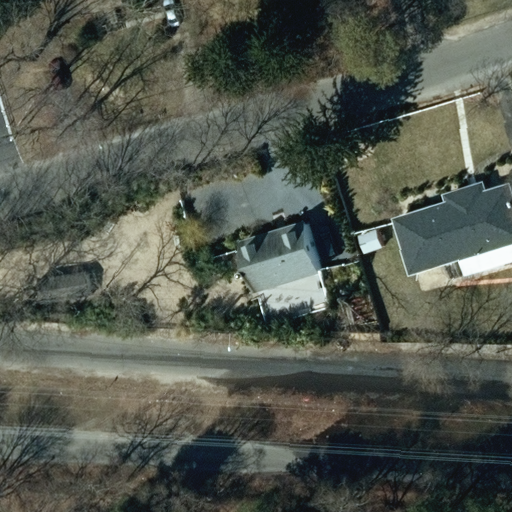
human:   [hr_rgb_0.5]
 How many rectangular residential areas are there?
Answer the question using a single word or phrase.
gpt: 1

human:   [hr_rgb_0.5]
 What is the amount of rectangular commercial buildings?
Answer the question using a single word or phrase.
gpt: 0

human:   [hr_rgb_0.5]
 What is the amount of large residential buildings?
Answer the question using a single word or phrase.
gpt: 0

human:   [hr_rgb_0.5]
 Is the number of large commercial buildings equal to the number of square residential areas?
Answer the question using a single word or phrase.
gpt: yes

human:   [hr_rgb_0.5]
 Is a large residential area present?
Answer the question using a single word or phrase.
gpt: yes

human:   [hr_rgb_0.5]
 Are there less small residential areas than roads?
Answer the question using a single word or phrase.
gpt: yes

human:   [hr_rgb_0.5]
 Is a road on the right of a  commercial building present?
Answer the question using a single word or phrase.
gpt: no

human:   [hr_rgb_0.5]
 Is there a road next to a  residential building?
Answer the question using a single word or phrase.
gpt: yes

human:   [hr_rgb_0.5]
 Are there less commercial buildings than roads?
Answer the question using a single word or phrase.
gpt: yes

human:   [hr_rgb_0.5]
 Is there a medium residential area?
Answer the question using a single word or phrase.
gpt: no

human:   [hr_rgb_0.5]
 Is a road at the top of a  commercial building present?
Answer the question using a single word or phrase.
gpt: no

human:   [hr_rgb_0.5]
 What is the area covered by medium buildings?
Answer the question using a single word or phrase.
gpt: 401m2

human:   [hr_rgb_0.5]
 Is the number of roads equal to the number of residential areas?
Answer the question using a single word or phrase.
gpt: no

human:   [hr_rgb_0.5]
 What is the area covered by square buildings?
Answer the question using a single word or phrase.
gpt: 0m2

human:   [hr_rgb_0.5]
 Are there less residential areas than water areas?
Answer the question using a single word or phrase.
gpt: no

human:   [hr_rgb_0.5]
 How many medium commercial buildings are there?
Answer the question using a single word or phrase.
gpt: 0

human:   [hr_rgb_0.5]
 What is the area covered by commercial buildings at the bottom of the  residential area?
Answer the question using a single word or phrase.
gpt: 0m2

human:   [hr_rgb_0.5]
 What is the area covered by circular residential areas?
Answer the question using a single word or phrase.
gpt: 0m2

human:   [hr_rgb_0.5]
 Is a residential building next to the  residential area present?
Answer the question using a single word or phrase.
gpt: yes

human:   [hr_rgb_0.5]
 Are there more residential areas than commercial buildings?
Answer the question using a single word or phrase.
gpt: yes

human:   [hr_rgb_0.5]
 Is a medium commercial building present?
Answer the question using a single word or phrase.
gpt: no

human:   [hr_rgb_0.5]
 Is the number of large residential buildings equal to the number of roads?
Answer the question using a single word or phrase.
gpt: no

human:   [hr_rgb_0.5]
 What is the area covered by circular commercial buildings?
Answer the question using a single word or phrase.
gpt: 0m2

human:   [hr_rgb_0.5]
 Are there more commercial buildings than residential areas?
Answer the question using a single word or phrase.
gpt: no

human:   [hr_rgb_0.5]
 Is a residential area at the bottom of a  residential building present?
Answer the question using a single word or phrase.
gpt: no

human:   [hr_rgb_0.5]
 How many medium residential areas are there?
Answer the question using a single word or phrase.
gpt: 0

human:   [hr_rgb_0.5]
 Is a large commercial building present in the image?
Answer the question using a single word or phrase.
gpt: no

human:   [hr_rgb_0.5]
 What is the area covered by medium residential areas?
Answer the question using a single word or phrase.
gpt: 0m2

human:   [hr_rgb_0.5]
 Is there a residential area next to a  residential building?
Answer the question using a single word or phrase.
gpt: yes

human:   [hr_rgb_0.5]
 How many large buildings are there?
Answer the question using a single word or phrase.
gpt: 0

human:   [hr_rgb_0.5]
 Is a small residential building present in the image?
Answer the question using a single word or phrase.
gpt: yes

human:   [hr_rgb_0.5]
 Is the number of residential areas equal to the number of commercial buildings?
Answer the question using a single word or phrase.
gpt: no

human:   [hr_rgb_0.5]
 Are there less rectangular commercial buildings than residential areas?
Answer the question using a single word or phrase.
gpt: yes

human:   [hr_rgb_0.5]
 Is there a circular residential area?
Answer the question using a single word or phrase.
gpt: no

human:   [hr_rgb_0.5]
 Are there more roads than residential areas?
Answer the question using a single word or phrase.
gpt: yes

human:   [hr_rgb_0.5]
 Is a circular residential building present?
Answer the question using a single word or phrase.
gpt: no